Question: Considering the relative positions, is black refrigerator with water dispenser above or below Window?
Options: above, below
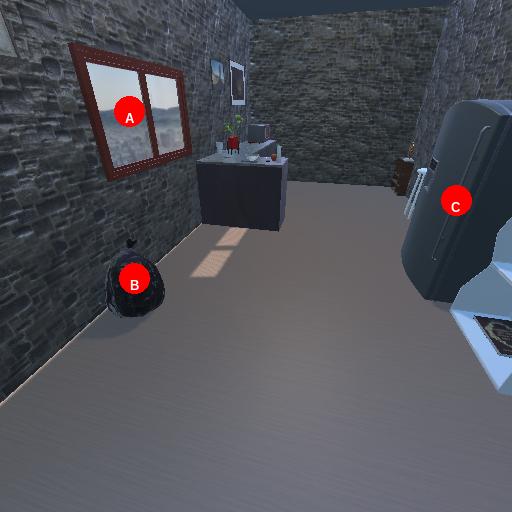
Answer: above